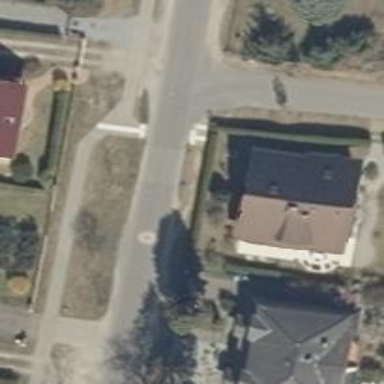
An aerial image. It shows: Unmarked crossing on the road.